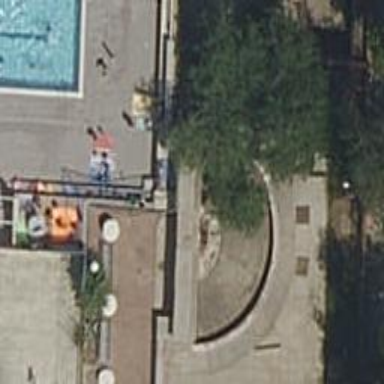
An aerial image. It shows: Fountain.